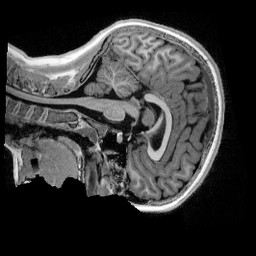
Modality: UNIT1_denoised
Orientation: sagittal
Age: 11
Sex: female
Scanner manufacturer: siemens
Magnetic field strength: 3 T
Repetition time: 4 s
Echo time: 0.00303 s